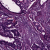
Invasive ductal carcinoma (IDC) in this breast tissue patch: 1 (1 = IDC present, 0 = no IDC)